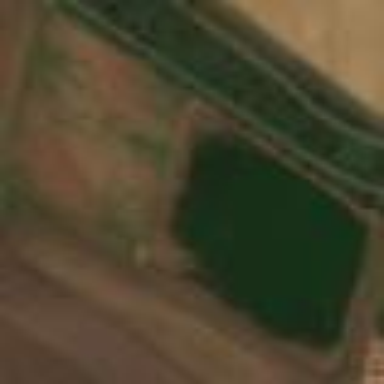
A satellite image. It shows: Farmland with irrigation.